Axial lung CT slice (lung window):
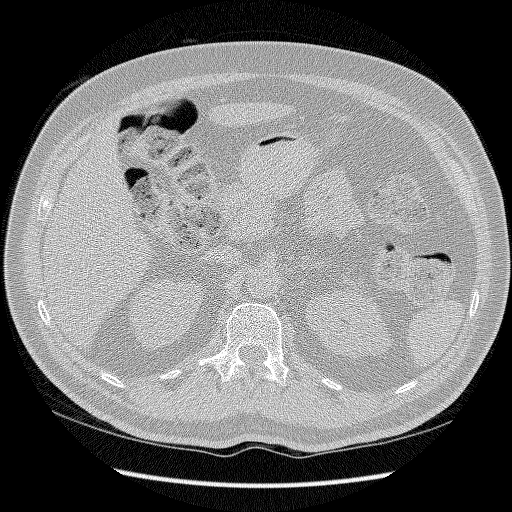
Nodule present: no